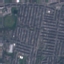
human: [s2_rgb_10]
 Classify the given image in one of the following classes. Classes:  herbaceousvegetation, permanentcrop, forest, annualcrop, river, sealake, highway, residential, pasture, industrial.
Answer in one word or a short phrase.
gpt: Residential